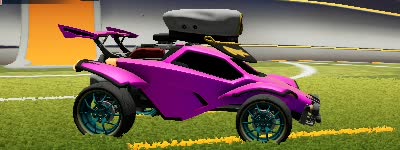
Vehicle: octane